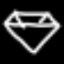
Label: diamond